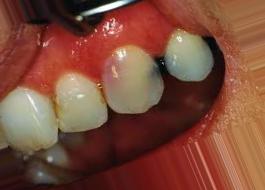
Condition: Tooth Discoloration